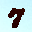
Label: 7